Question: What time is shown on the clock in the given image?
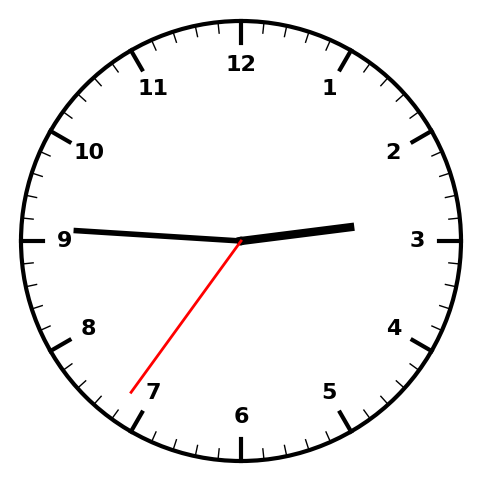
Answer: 02:45:36